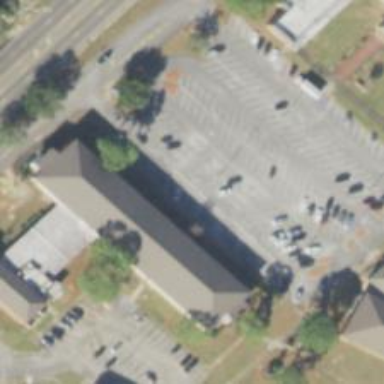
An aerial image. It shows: Parking space.